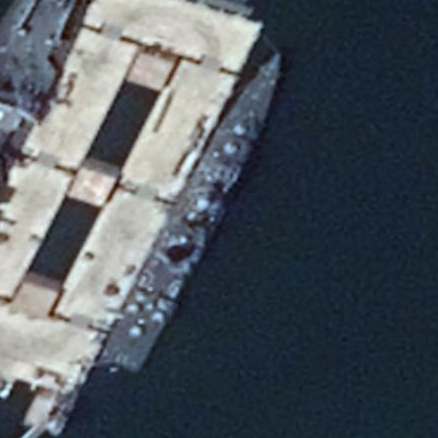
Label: cruiser